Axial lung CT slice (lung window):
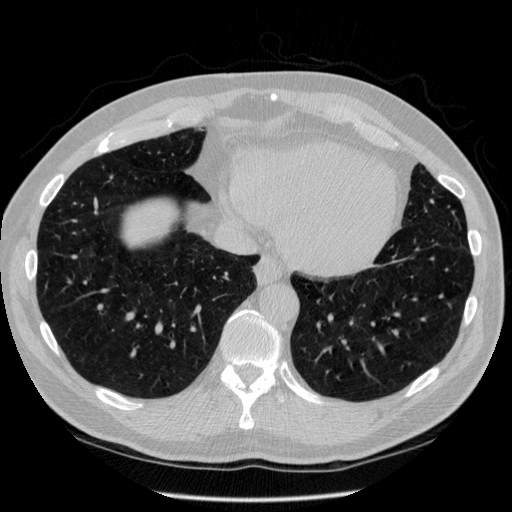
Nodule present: no